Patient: sex M, age 60
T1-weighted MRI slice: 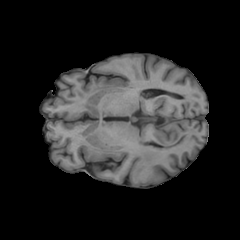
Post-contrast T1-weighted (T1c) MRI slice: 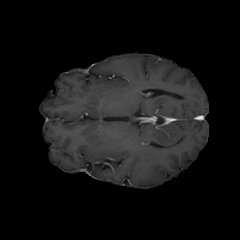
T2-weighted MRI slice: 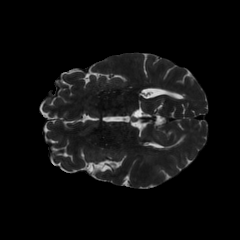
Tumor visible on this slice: yes
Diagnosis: Glioblastoma, IDH-wildtype
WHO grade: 4